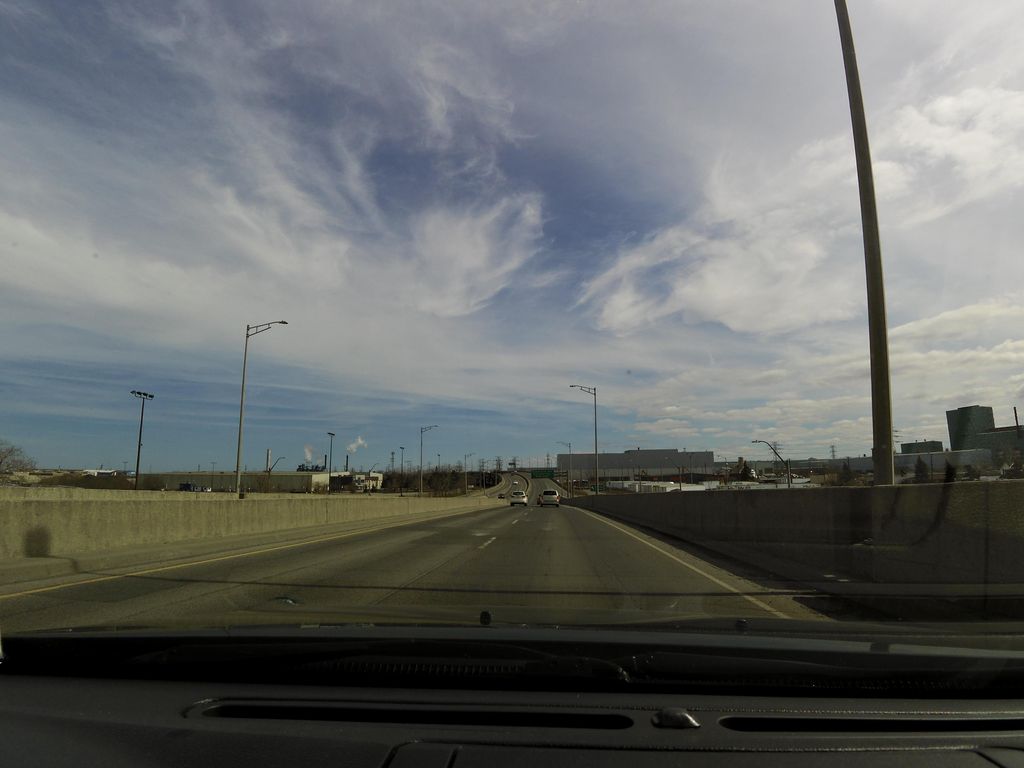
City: hamilton